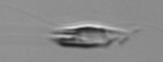
Label: Chrysochromulina_lanceolata